Question: I have 4 classes in Parse. I am using JavaScript.
'''
1) Rangoli - Main item objects
2) Categories - List of all categories
3) Users - List of all users
4) ItemCategories - List of categories that each items are assigned
'''
Below is the structure of all classes.

Now I am trying to get the following details in a single query.
'''
1) User - Name, email, avatar
2) Rangoli - filename, createdAt
3) Categories - name
'''
This is the JavaScript code that I tried.
'''
var Rangoli = Parse.Object.extend("Rangoli");
var ItemCategories = Parse.Object.extend("ItemCategories");
var query = new Parse.Query(ItemCategories);
var innerQuery = new Parse.Query(Rangoli);
innerQuery.matchesQuery("category", query);
query.find({
success : function (data) {
console.log(JSON.stringify(data));
},
error : function (e) {
}
});
'''
With the above JavaScript code, I am getting the record of ItemCategories record and not all the columns of all pointer class like Categories, User, Rangoli.
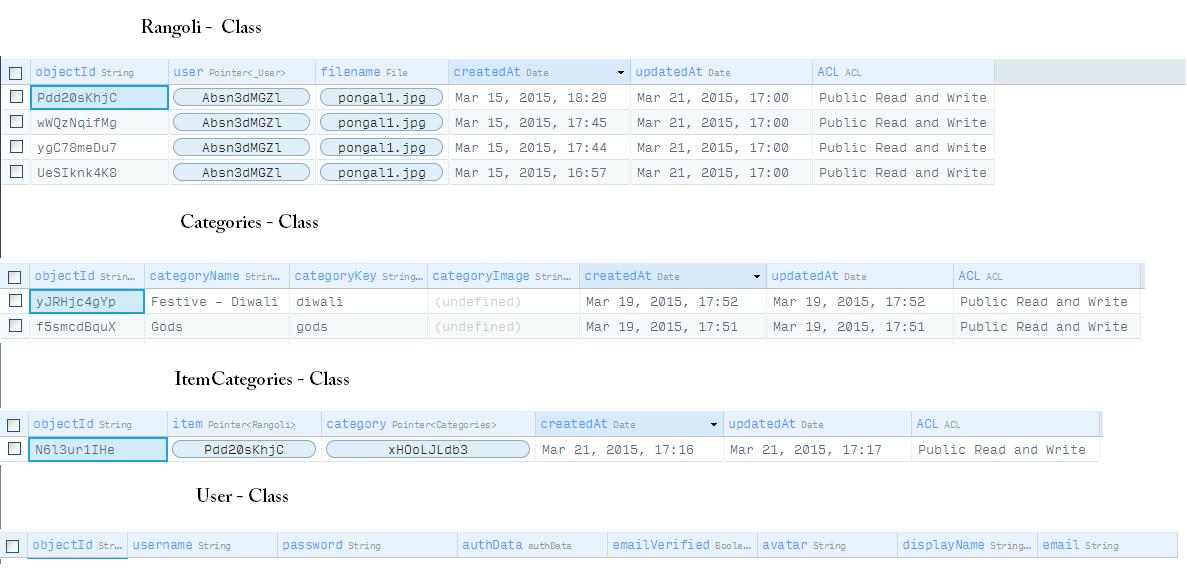
Answer: You can include related objects in the results of a query by using the <URL> method. e.g.
'''
var ItemCategories = Parse.Object.extend("ItemCategories");
var query = new Parse.Query(ItemCategories);
query.include("item");
query.include("category");
'''
You can also use this to get objects nested at multiple levels, e.g., 'query.include(["category.rangoli"]);' but from your data model screenshot I can't see a way to include the Rangoli data with the relationships you have set up.